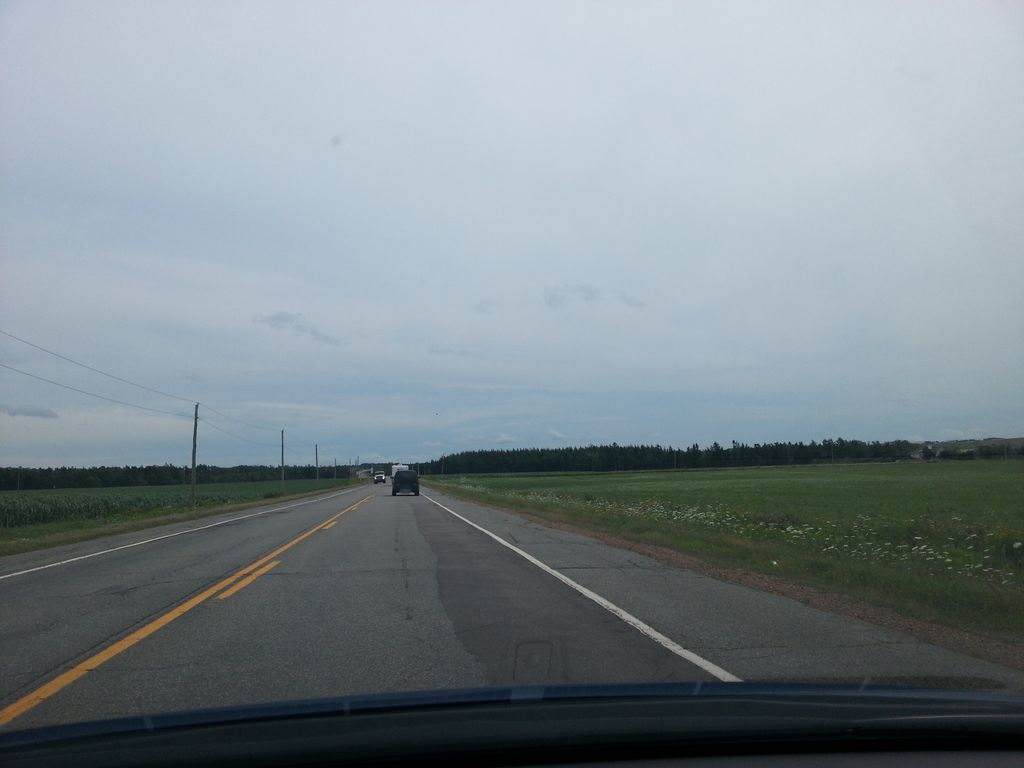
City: charlottetown